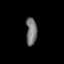
Tissue: prostate
Cell type: Fibroblasts
Senescence score: 0.7481
Nuclear area (px): 296
Mean DAPI intensity: 116.666